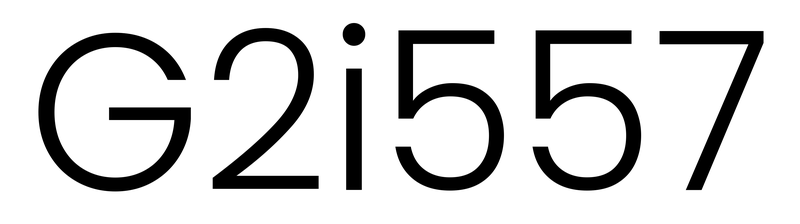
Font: Poppins-Light